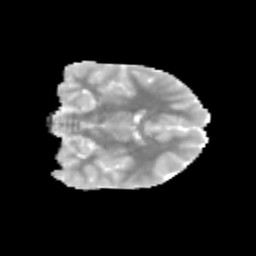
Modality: MD
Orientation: coronal
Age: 9
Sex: female
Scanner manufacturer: siemens
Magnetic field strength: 3 T
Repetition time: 3.8 s
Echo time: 0.07 s